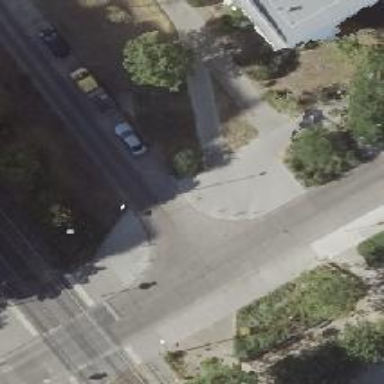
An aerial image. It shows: Unmarked road crossing.